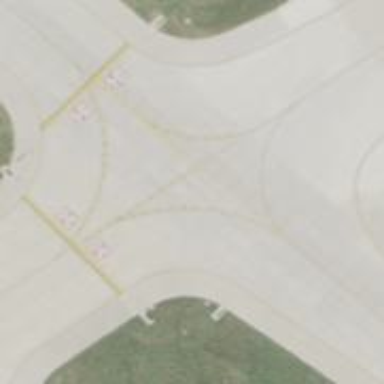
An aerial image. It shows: Image of taxiway at airport.